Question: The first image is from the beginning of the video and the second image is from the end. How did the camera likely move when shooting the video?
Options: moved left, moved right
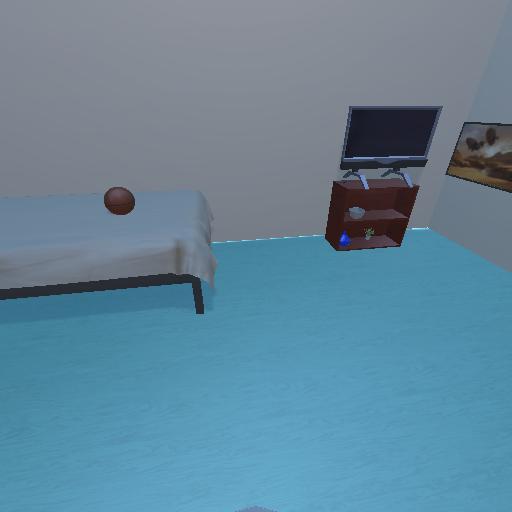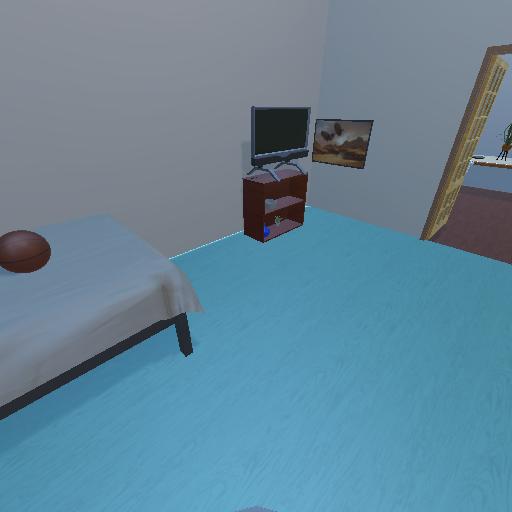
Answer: moved left